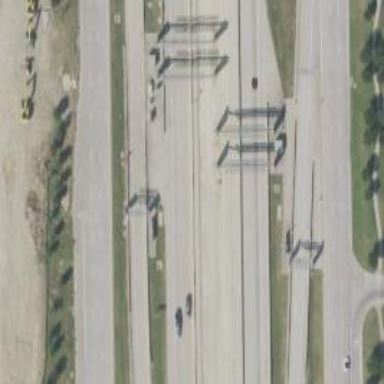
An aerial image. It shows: Toll gantry on the road.